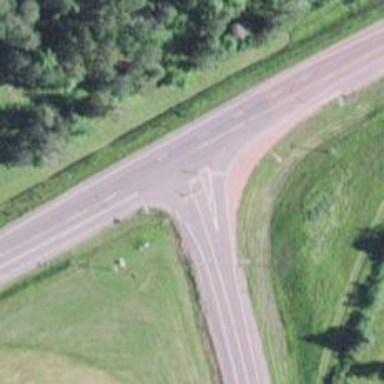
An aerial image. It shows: Stop road.